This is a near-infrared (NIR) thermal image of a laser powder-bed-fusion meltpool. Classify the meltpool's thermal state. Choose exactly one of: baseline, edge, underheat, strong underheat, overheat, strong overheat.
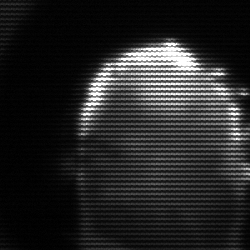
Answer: baseline